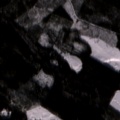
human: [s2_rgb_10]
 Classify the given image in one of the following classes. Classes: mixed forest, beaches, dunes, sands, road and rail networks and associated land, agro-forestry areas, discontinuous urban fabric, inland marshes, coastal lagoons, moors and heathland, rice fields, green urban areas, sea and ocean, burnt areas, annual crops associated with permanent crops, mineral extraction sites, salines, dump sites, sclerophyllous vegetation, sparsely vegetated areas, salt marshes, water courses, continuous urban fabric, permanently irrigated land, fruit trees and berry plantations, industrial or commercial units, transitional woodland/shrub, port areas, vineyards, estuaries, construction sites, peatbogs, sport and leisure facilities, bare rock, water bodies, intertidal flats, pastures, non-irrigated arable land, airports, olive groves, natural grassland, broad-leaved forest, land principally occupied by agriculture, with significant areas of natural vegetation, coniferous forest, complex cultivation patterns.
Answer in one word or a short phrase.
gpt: coniferous forest, mixed forest